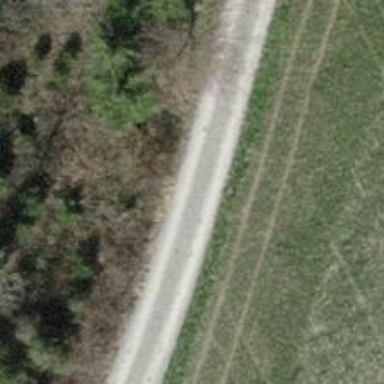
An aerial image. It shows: Dirt track with grade 3 quality.